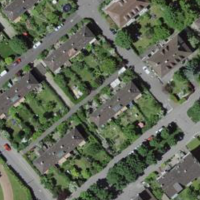
EUNIS habitat code: 54
Species observed at this site:
Hemerocallis fulva